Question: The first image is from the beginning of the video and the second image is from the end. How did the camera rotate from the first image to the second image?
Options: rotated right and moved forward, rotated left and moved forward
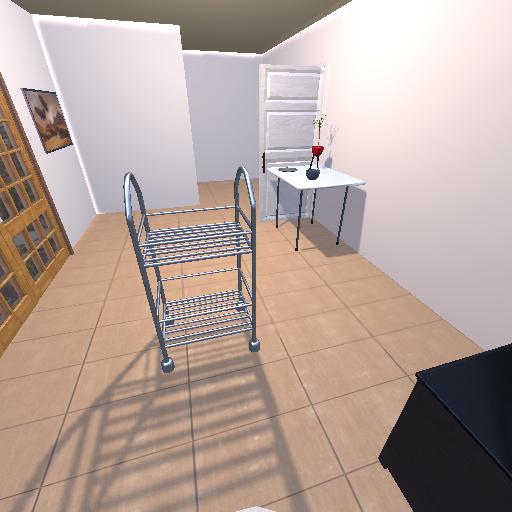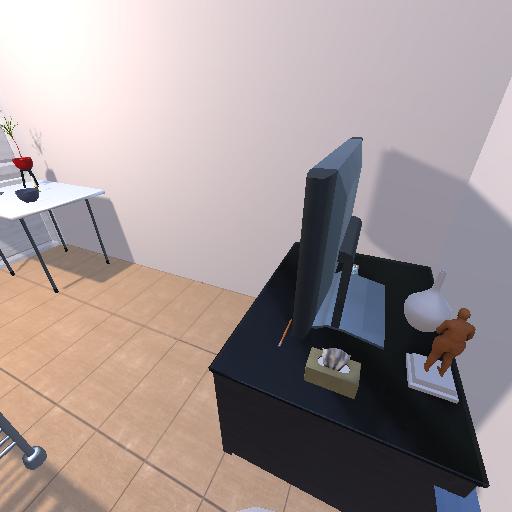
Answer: rotated right and moved forward